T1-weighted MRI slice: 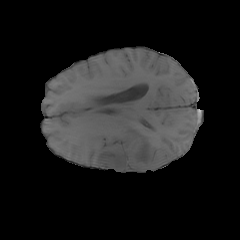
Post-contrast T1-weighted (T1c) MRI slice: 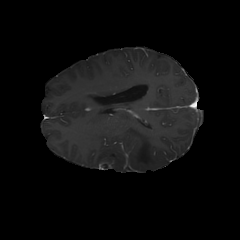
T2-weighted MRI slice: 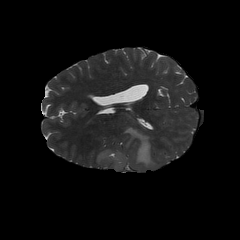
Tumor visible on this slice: yes